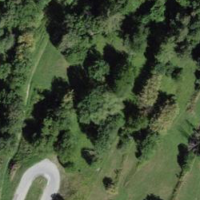
EUNIS habitat code: 41
Species observed at this site:
Primula veris